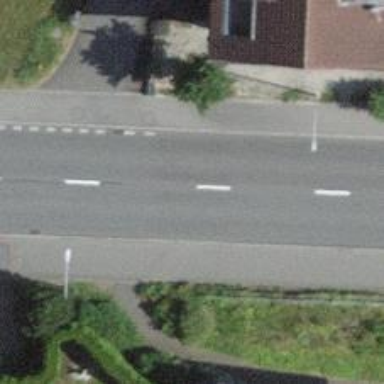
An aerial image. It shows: Primary highway with separate sidewalks on both sides.